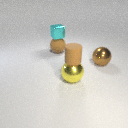
large brown rubber sphere below small cyan metal cube